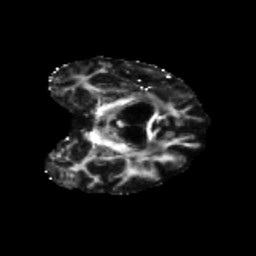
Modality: FA
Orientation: coronal
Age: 79
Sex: female
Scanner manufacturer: siemens
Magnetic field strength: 3 T
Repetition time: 5.25 s
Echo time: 0.08 s